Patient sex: F
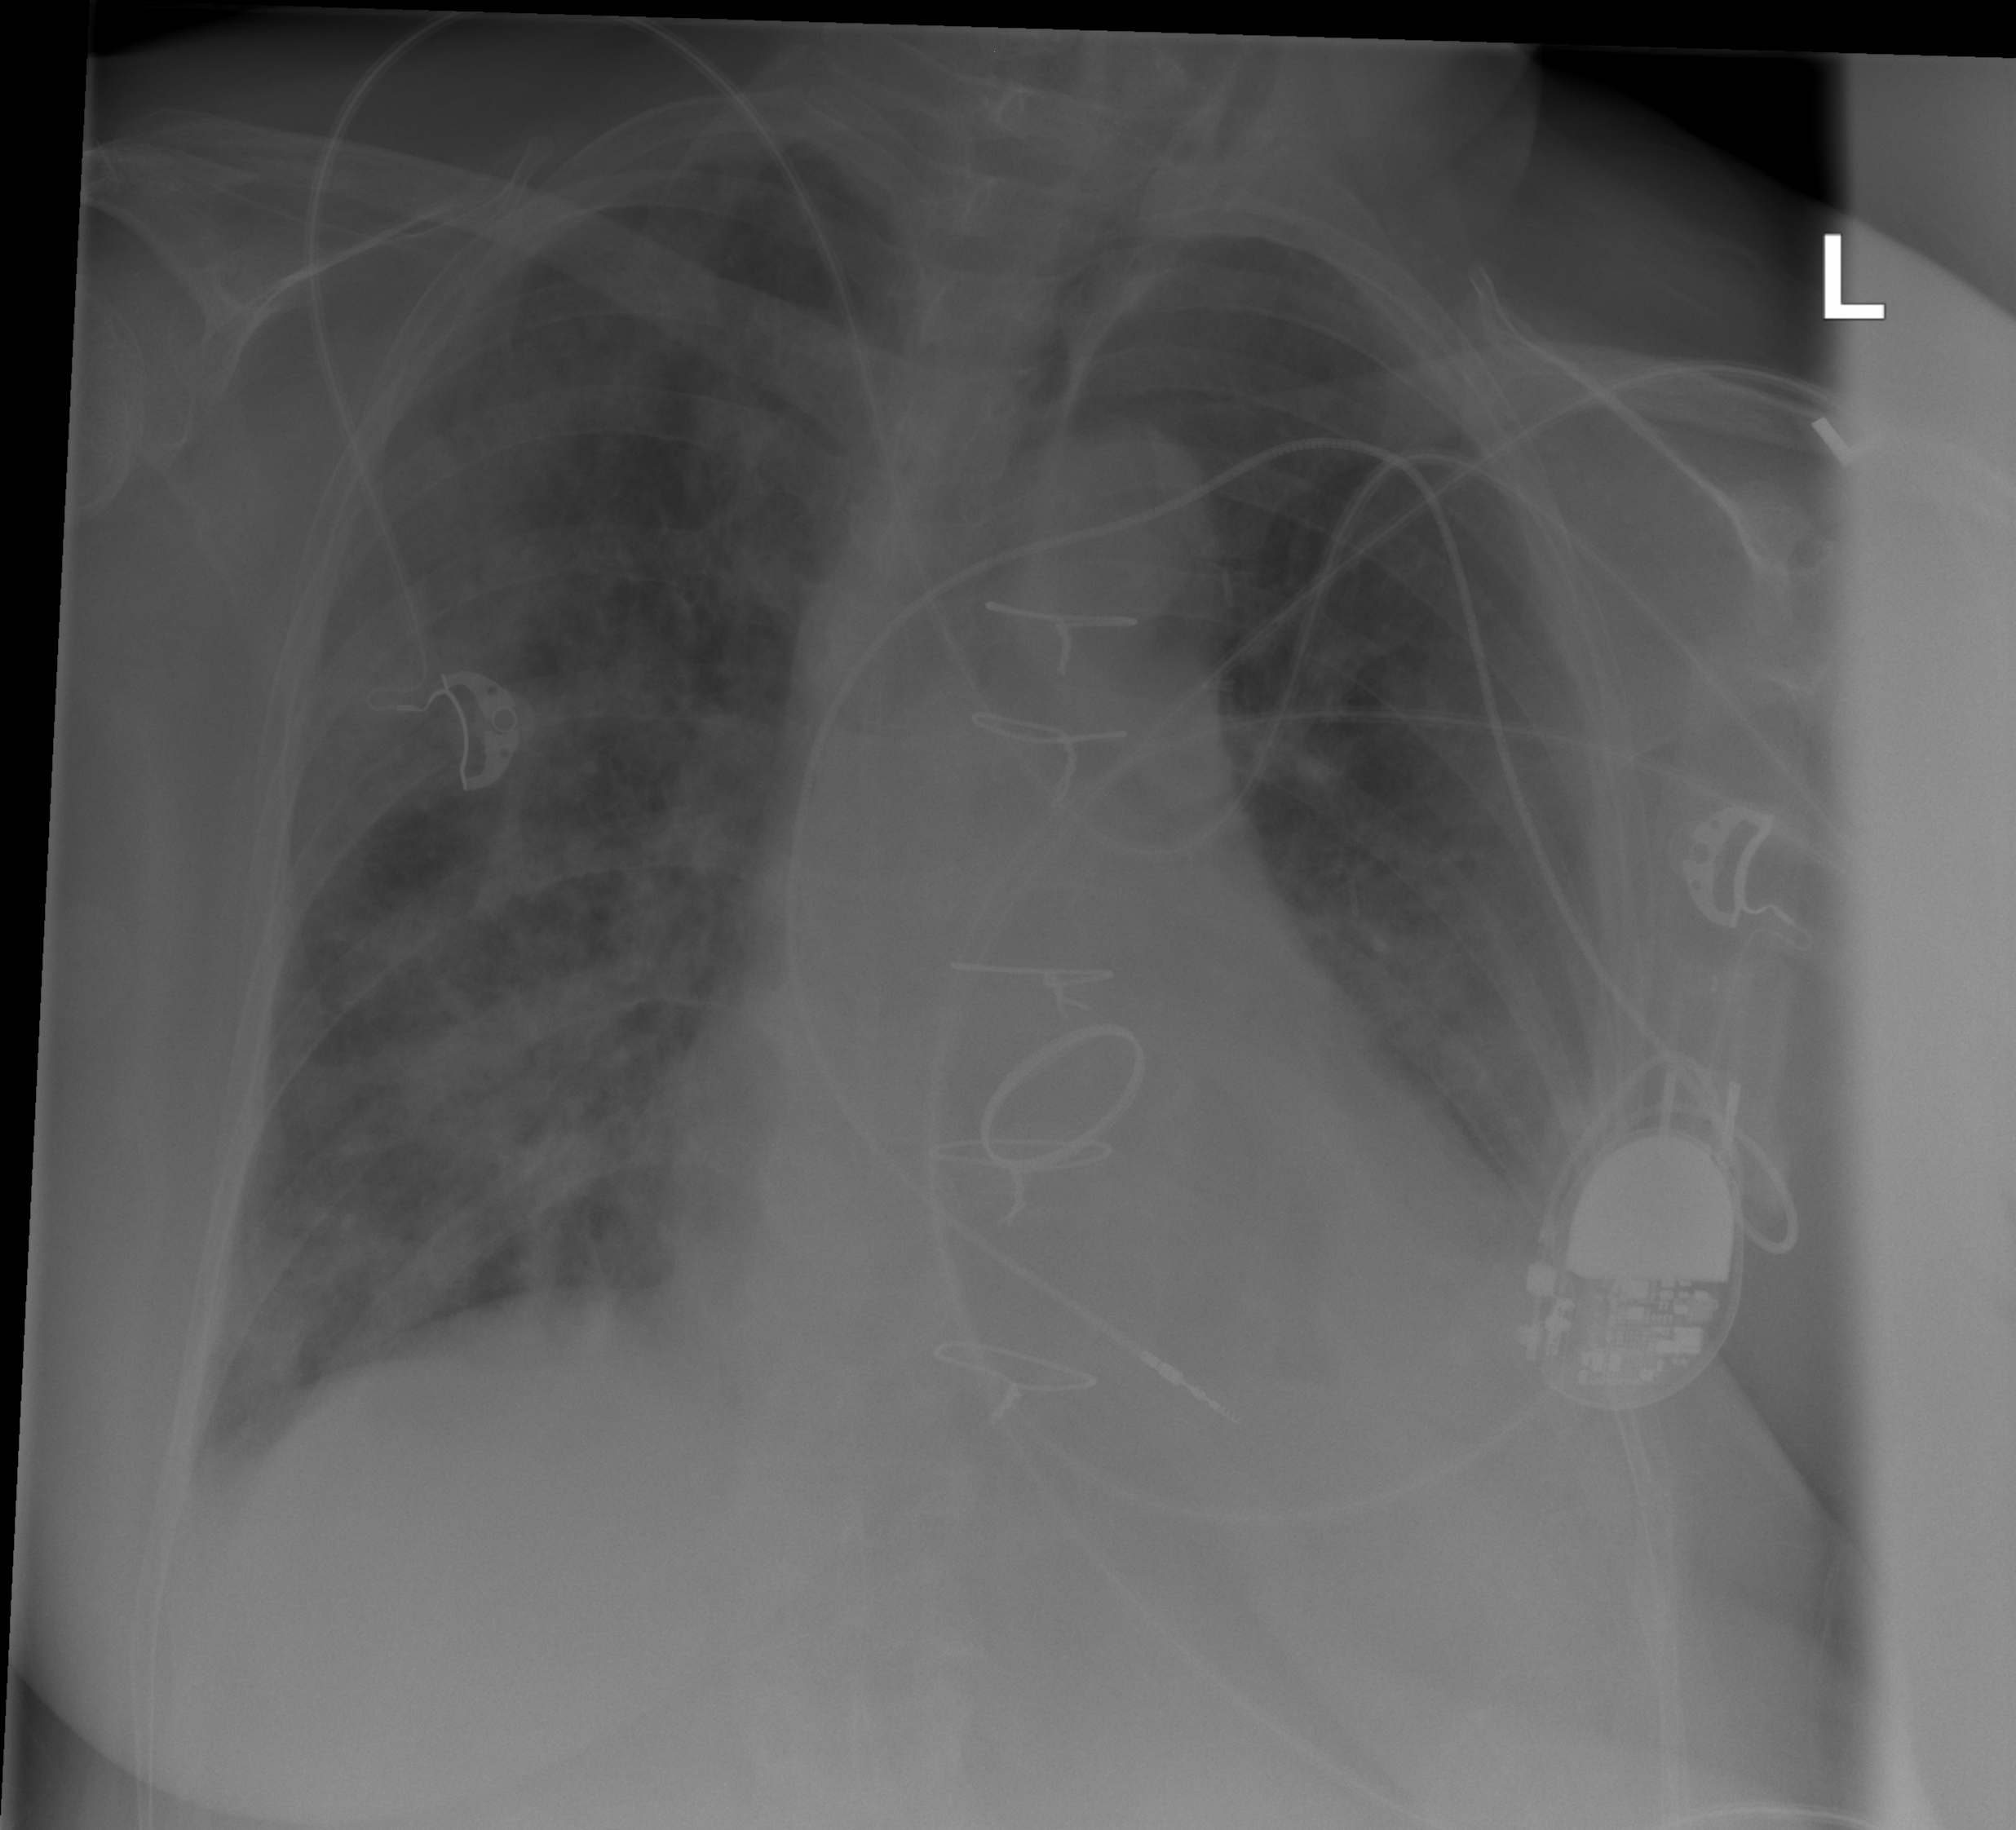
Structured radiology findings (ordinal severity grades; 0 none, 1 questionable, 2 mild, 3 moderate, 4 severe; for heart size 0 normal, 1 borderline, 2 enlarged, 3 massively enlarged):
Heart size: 2
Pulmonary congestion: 2
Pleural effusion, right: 2
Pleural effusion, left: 2
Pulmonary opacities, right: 3
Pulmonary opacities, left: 2
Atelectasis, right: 2
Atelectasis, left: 2